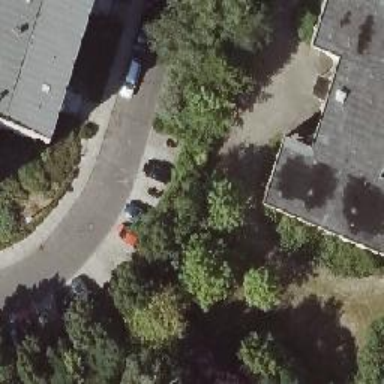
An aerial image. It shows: Street side parking area.